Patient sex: M
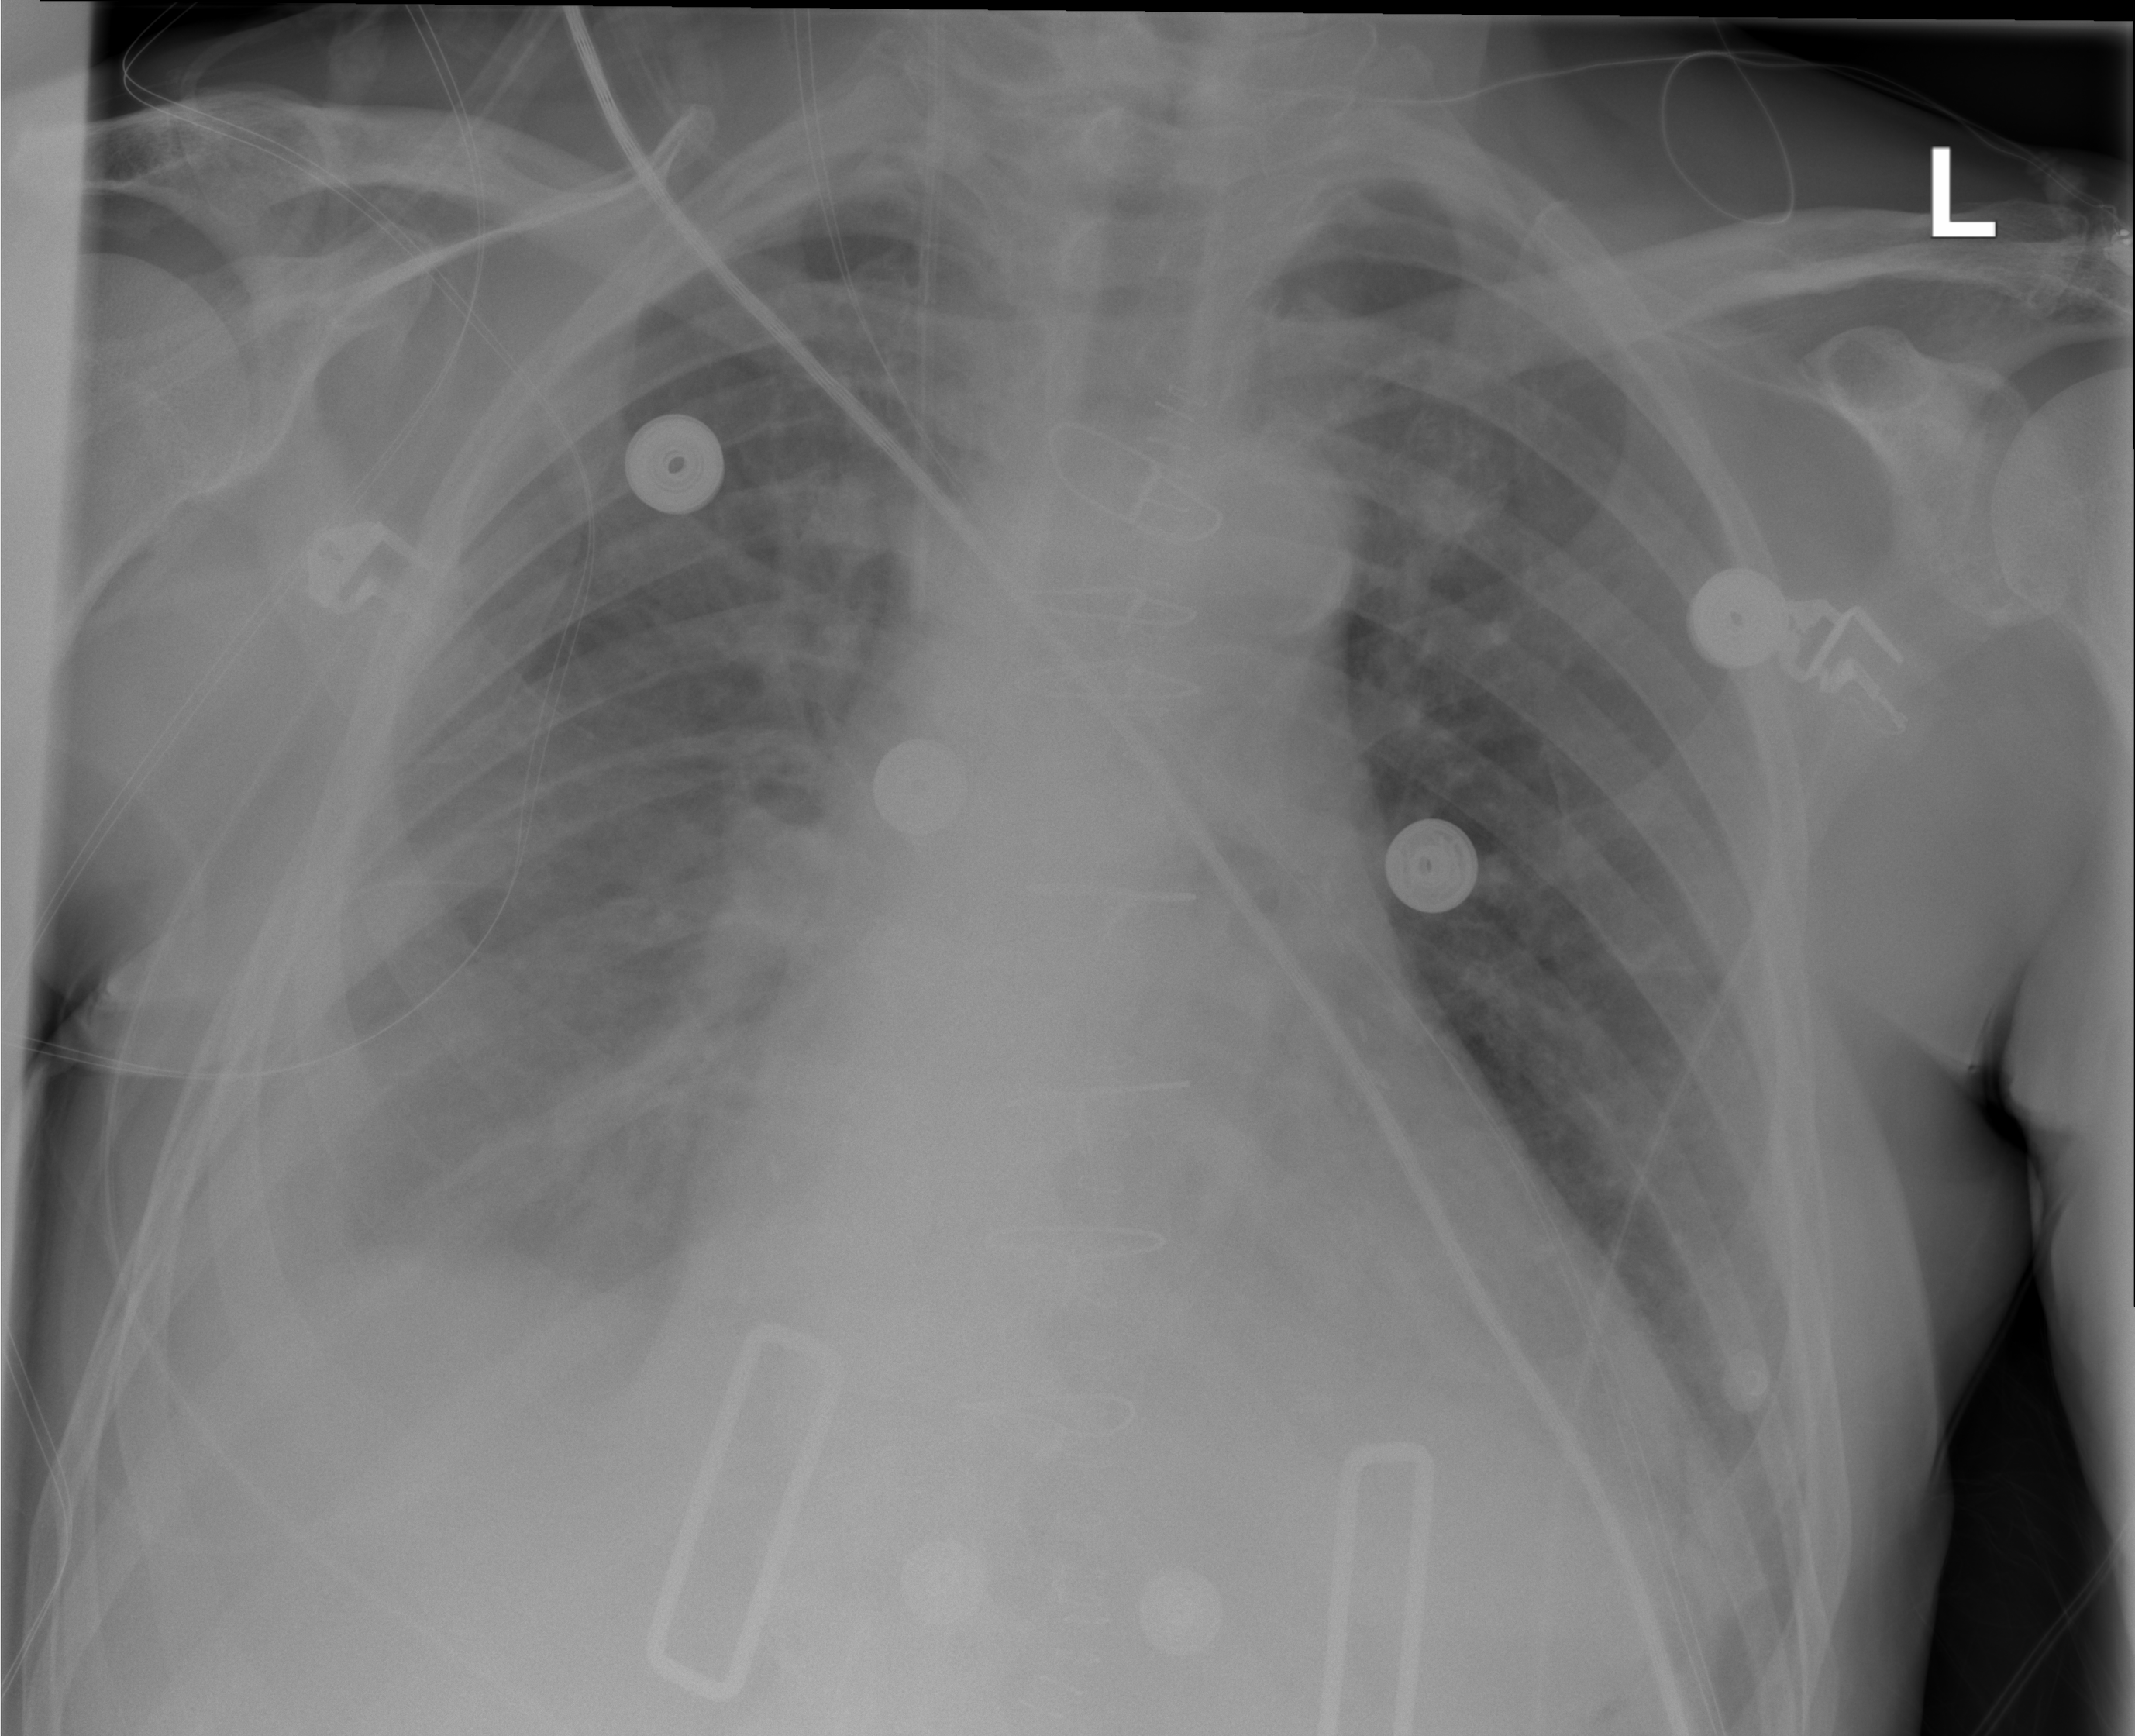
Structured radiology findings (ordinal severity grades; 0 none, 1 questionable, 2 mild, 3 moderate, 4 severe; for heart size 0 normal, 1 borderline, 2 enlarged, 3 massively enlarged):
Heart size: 2
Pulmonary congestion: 2
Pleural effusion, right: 3
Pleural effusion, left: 2
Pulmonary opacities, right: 0
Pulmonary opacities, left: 0
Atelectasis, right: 3
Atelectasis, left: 2